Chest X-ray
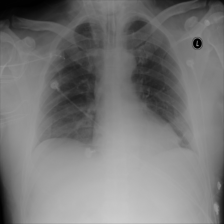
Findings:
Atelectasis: negative
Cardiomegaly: negative
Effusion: negative
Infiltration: negative
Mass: negative
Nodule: negative
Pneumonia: negative
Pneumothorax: negative
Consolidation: negative
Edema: negative
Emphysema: negative
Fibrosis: negative
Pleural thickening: negative
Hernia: negative